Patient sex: M
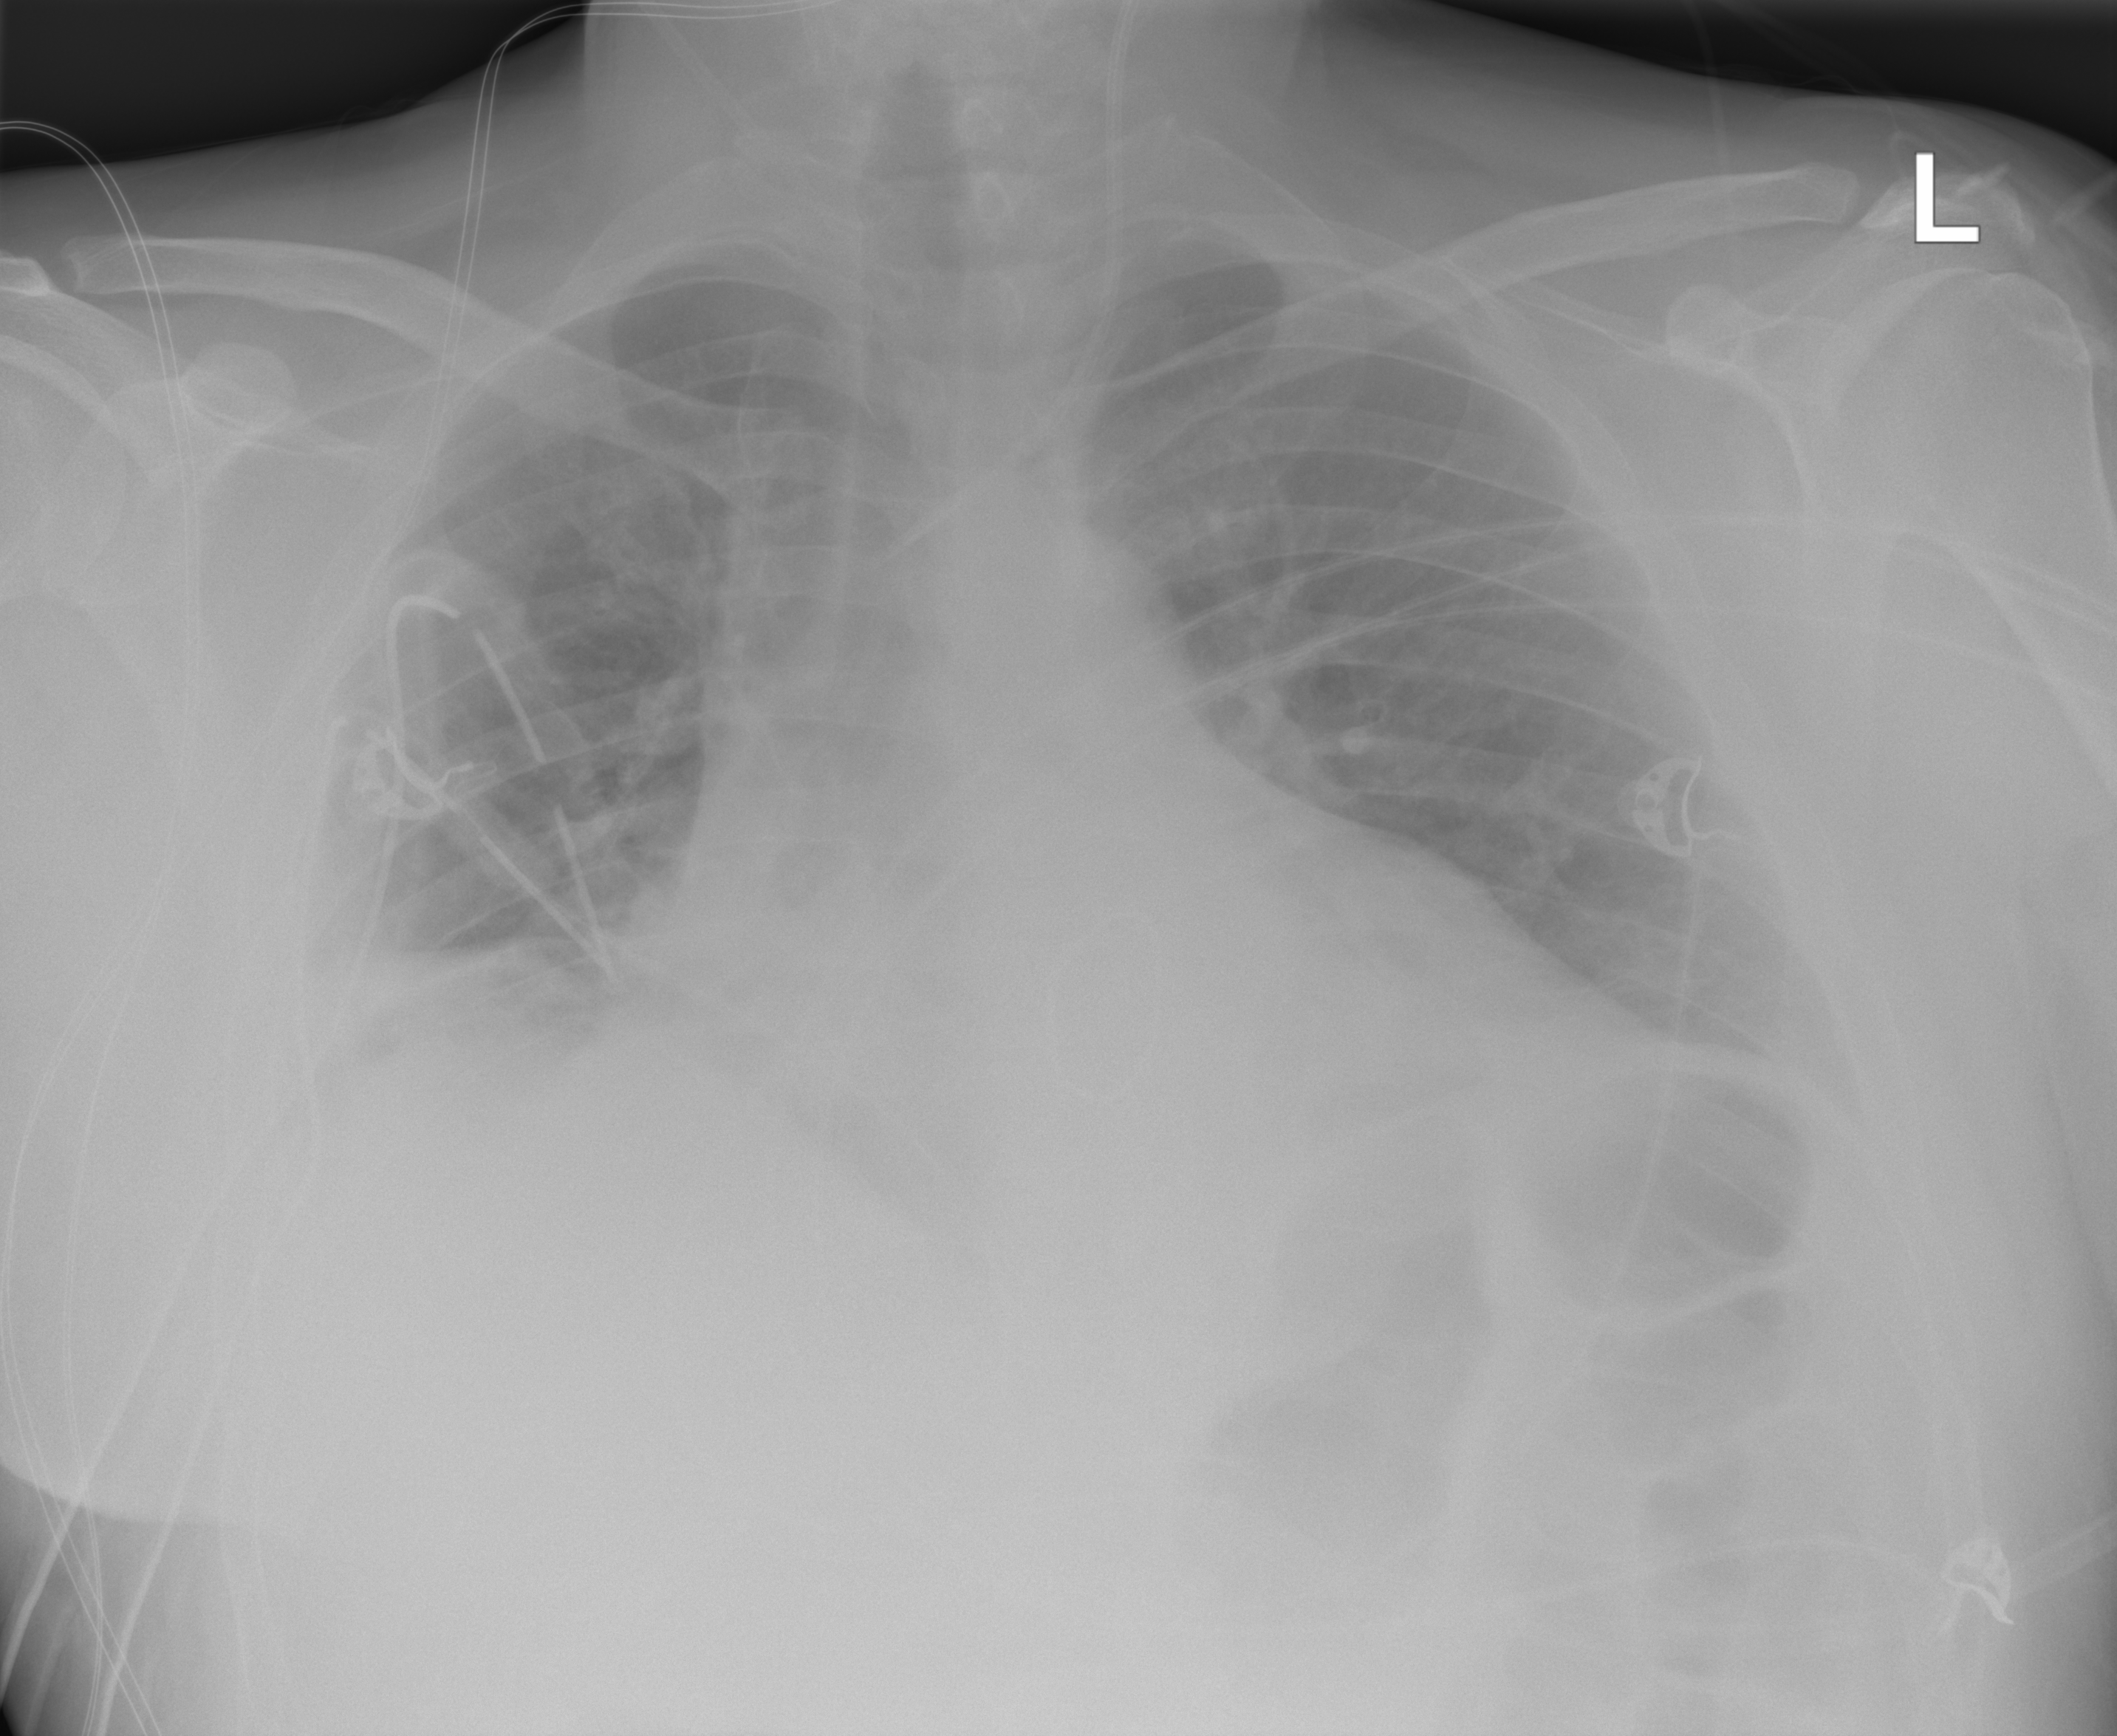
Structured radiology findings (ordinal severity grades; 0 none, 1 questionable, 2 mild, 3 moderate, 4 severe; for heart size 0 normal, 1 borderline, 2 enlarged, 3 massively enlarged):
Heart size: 2
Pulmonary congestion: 0
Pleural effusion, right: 2
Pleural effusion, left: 0
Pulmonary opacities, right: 0
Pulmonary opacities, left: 0
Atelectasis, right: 2
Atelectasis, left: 0